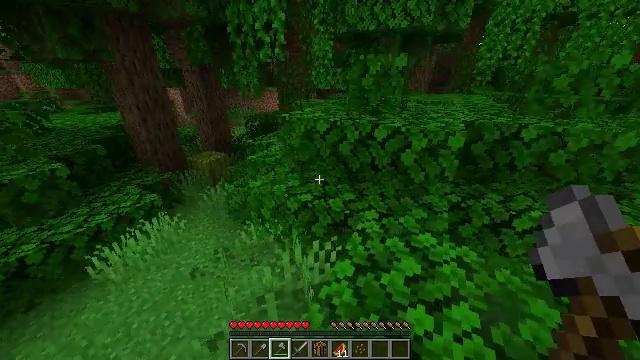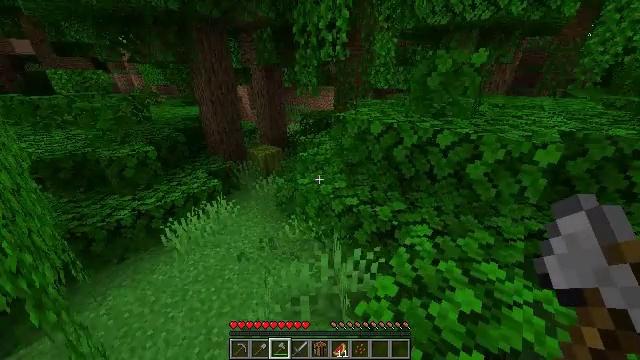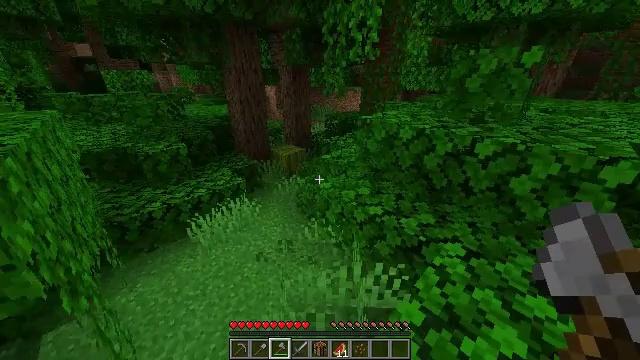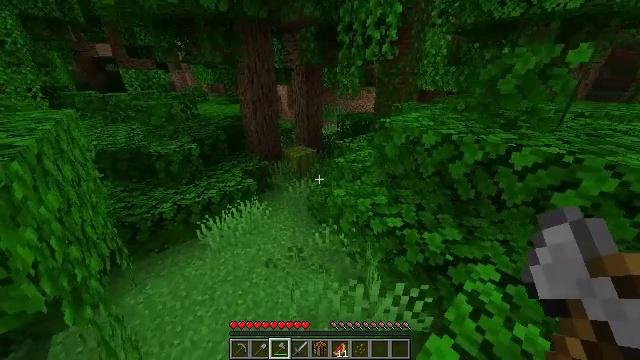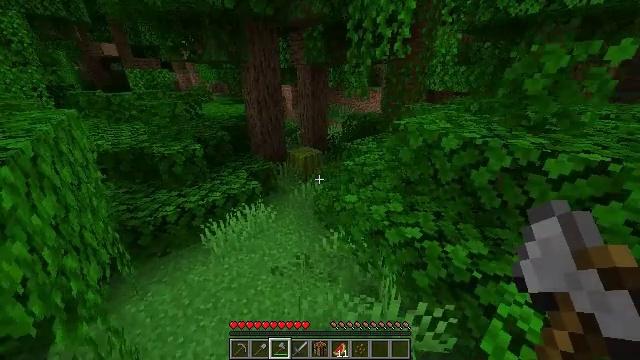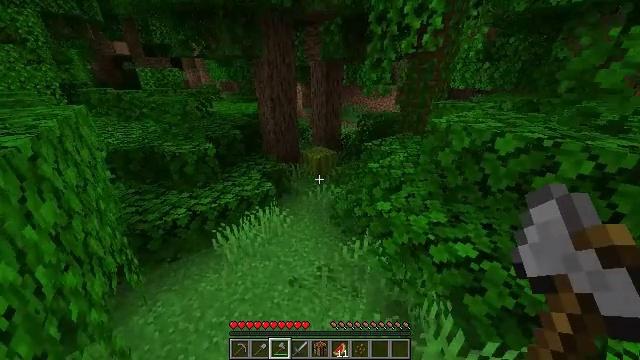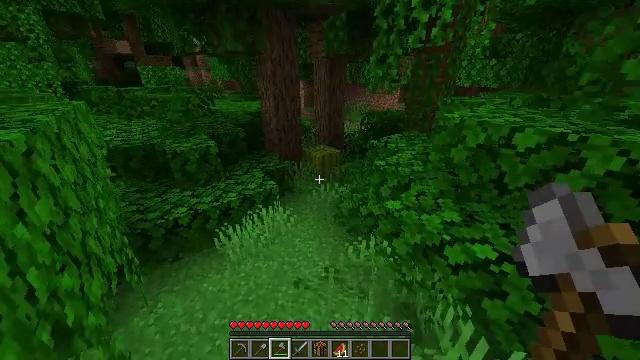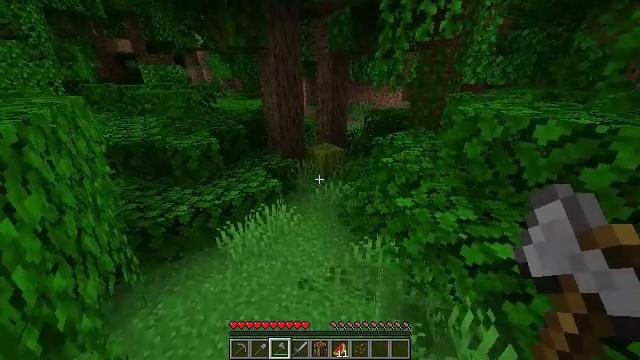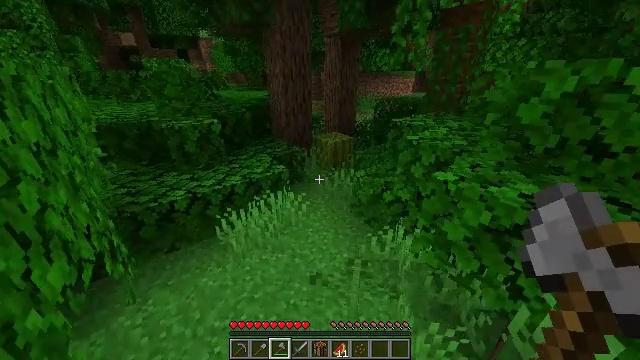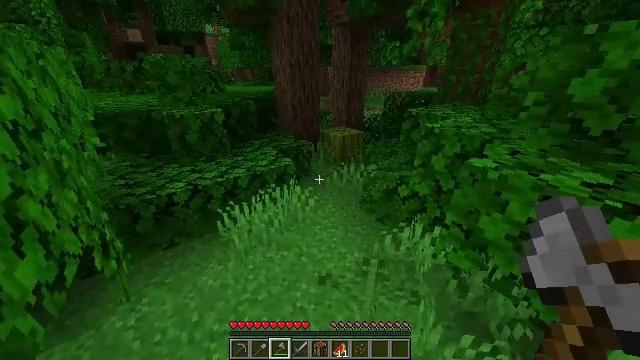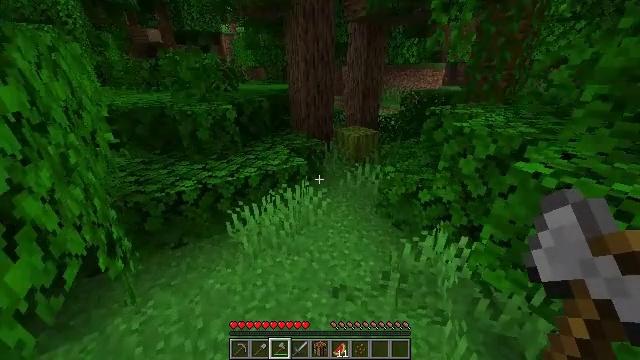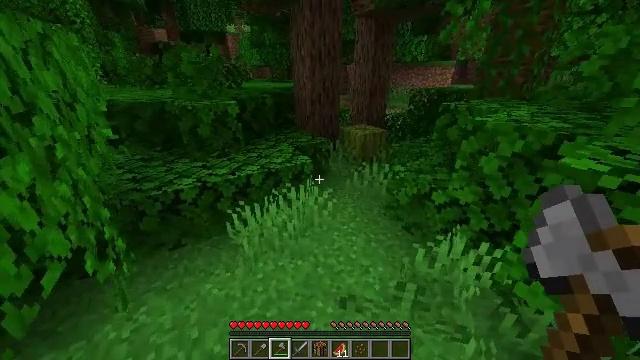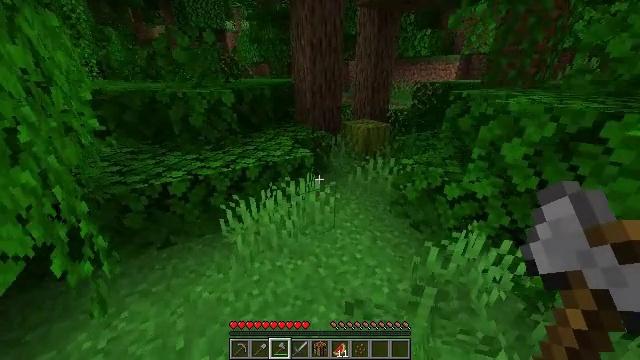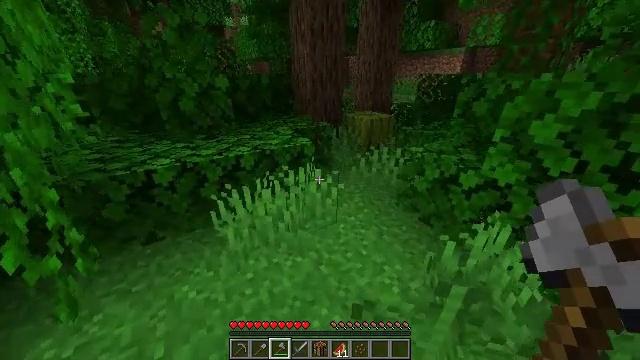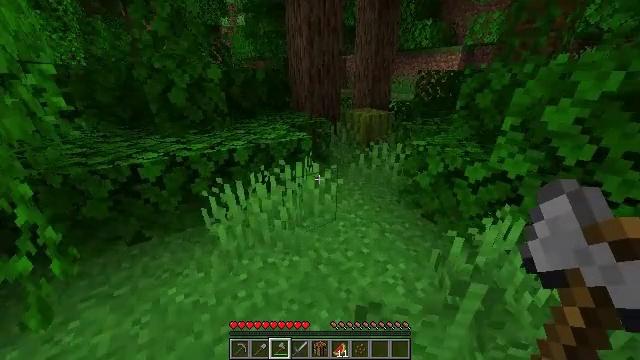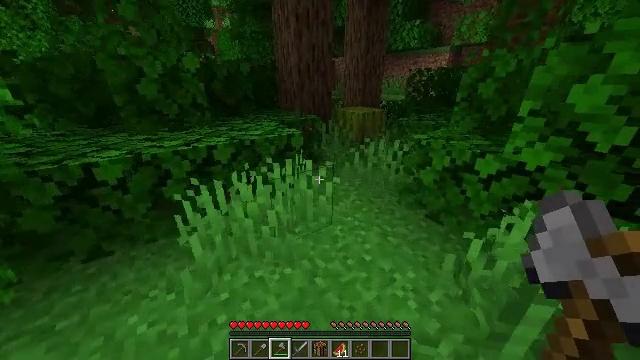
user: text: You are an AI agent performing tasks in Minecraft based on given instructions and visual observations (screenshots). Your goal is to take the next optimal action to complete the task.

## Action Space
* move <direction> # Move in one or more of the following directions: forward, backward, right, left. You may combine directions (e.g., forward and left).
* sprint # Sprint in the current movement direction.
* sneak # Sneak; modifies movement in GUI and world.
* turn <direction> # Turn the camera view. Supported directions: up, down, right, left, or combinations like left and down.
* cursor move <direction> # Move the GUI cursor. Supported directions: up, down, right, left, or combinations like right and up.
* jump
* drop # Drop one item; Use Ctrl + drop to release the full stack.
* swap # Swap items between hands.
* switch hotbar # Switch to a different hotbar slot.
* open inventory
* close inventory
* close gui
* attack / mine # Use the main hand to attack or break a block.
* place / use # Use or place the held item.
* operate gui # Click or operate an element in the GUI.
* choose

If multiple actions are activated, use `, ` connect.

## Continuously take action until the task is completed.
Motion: motion action
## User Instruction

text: Harvest melon from the farm.
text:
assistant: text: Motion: move forward and move left, sprint, turn left
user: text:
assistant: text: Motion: move forward and move left, sprint, turn left
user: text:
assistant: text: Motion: move forward and move left, sprint, turn left
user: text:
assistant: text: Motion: move forward and move left, sprint
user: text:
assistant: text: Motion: move forward and move left, sprint, turn left
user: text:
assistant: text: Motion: move forward, sprint
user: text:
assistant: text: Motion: move forward, sprint
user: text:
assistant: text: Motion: move forward, sprint
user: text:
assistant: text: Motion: move forward, sprint, turn left
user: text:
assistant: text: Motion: move forward, sprint, turn left
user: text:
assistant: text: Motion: move forward, sprint, turn left
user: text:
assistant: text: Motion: move forward, sprint
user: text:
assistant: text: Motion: move forward, sprint
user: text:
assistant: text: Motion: move forward, sprint
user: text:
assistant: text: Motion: move forward, sprint, turn right and up
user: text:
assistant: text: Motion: move forward, sprint, turn right
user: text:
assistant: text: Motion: move forward, sprint, turn right
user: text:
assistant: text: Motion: move forward, sprint, turn right
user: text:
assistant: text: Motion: move forward, sprint
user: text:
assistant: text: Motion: move forward, sprint
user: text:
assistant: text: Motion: move forward, sprint
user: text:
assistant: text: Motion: move forward, sprint
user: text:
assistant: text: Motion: move forward, sprint
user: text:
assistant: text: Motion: move forward, sprint
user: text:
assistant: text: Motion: move forward, sprint
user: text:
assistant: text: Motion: move forward, sprint
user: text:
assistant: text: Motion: move forward, sprint
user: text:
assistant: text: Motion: move forward, sprint, attack / mine
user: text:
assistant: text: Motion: move forward, attack / mine
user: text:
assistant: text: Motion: move forward, turn down, attack / mine